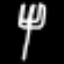
Label: fork